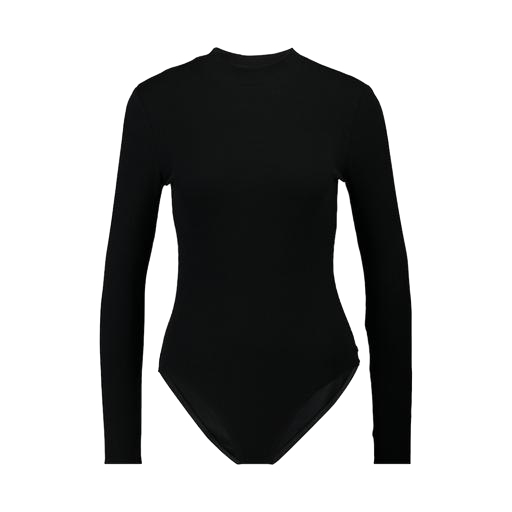
black mira cape-effect bodysuit, long sleeve, black women's long sleeve t-shirt, white background